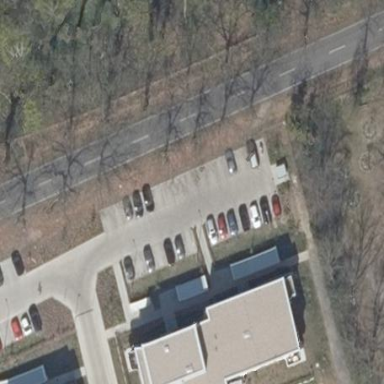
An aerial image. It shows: Street-side parking area with paving stones.